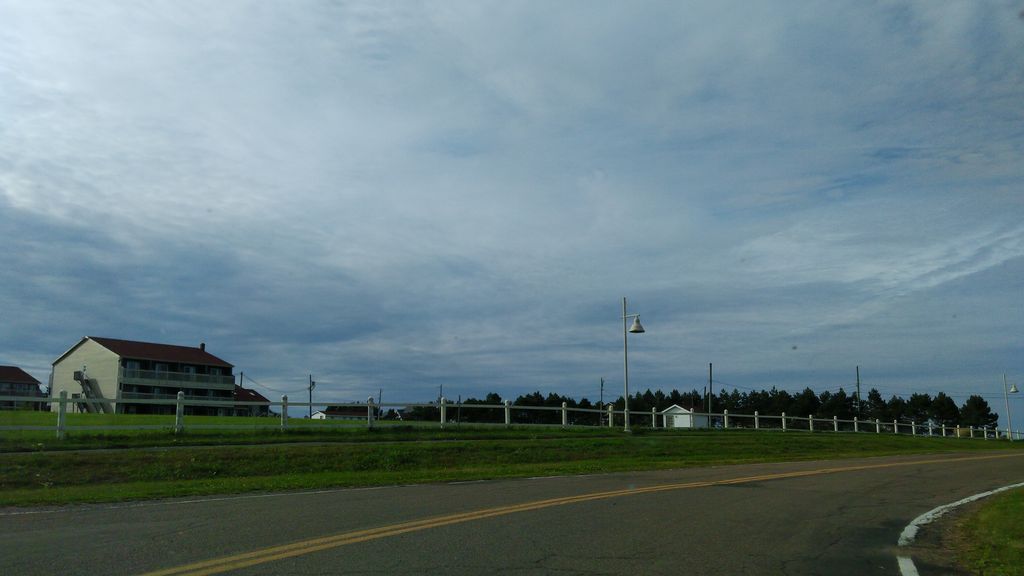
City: charlottetown